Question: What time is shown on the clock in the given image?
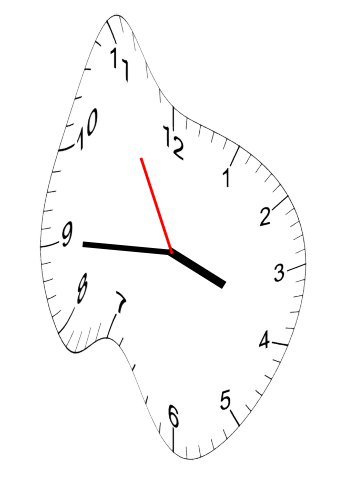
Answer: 03:44:55